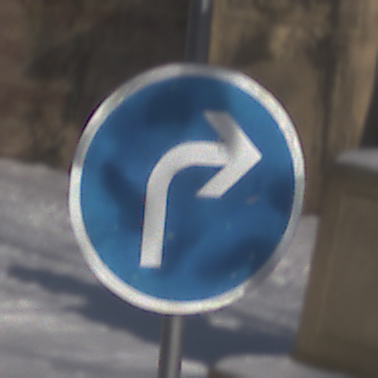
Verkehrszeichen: VorgeschriebeneFahrtrichtungRechts
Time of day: MorningAfternoon
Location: Outdoor (Special)
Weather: Clear
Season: Winter
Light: Natural